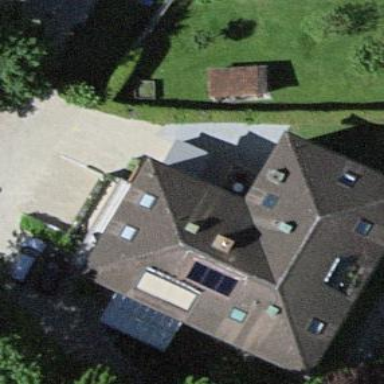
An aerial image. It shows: Gabled roof hotel.